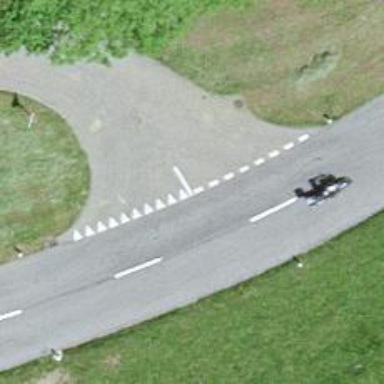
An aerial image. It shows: Road with "give way" sign.